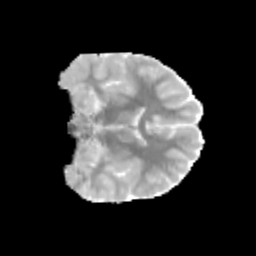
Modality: MD
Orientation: coronal
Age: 9
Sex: female
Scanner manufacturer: siemens
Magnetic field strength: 3 T
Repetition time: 3.8 s
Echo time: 0.07 s